Question: I am trying to determine the point at which a line segment intersect a circle. For example, given any point between P0 and P3 (And also assuming that you know the radius), what is the easiest method to determine P3?

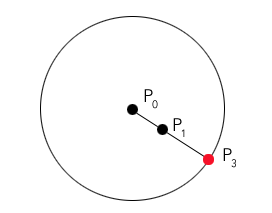
Answer: You have a system of equations. The circle is defined by: 'x^2 + y^2 = r^2'. The line is defined by 'y = y0 + [(y1 - y0) / (x1 - x0)]*(x - x0)'. Substitute the second into the first, you get 'x^2 + (y0 + [(y1 - y0) / (x1 - x0)]*(x - x0))^2 = r^2'. Solve this and you'll get 0-2 values for x. Plug them back into either equation to get your values for y.